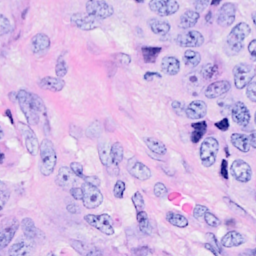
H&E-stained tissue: Breast